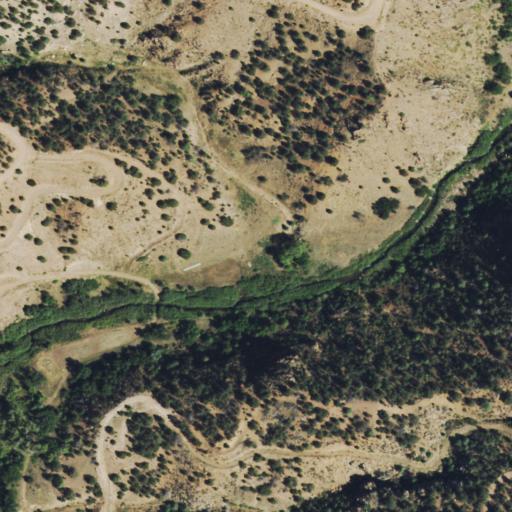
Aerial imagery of valley in Colorado named Trail Gulch containing evergreen forest, shrub, open development, and low intensity development